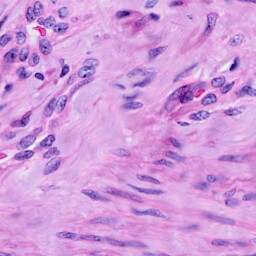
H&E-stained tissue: Cervix